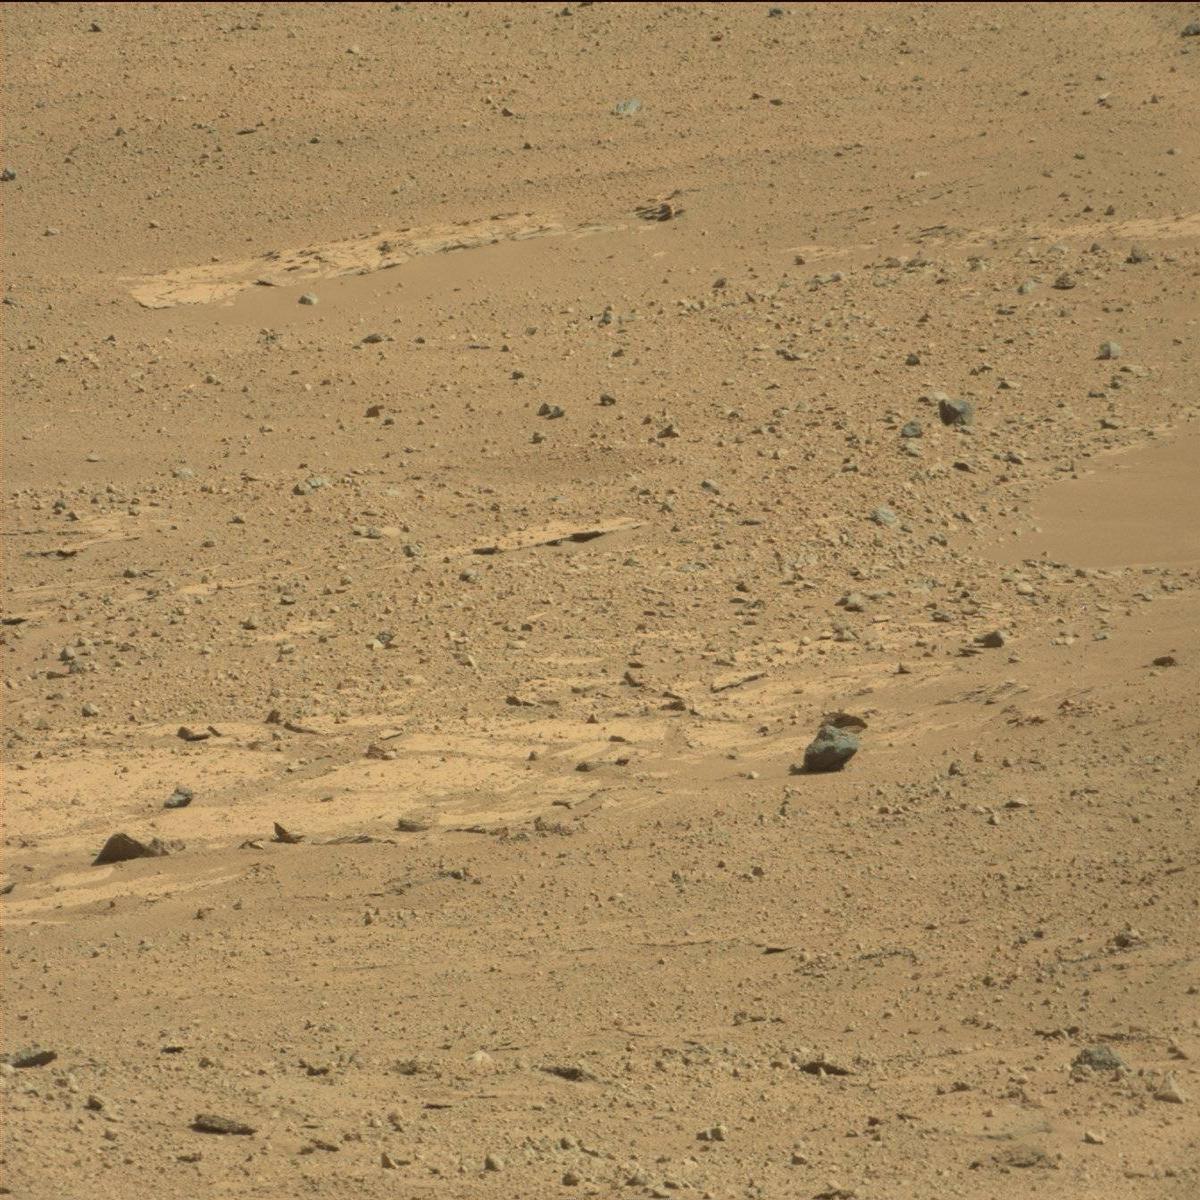
Terrain classes present: Bedrock, Sand / Soil